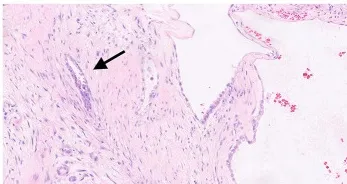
Histological images of the tumor. Carcinoma with papillary and tubule-cystic architecture. Irregular infiltrating glands with dense fibrous stroma (arrow) (D; H&E, 10x).
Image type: pathology (h&e)